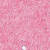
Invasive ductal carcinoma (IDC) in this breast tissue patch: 0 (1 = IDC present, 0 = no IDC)